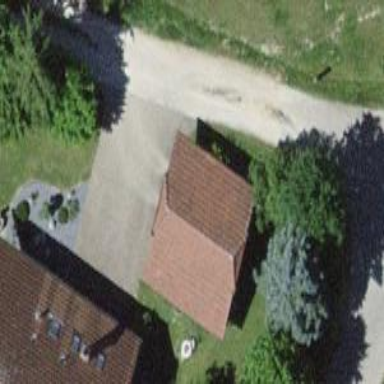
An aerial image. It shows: Garage building.